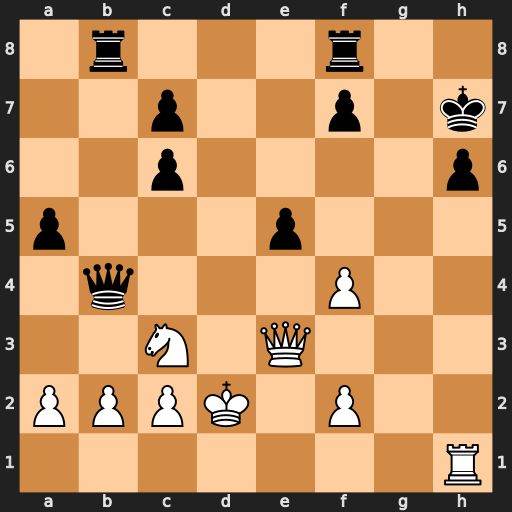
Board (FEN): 1r3r2/2p2p1k/2p4p/p3p3/1q3P2/2N1Q3/PPPK1P2/7R
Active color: w
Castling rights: -
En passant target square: -
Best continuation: fxe5 Rfd8+ Ke1